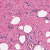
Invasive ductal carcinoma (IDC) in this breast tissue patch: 0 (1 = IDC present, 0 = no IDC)